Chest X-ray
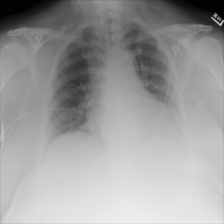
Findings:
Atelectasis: negative
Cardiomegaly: negative
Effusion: negative
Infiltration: negative
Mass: negative
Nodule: negative
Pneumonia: negative
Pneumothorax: negative
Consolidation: negative
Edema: negative
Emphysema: negative
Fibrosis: negative
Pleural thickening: negative
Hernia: negative